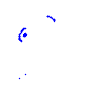
Particle: kaon